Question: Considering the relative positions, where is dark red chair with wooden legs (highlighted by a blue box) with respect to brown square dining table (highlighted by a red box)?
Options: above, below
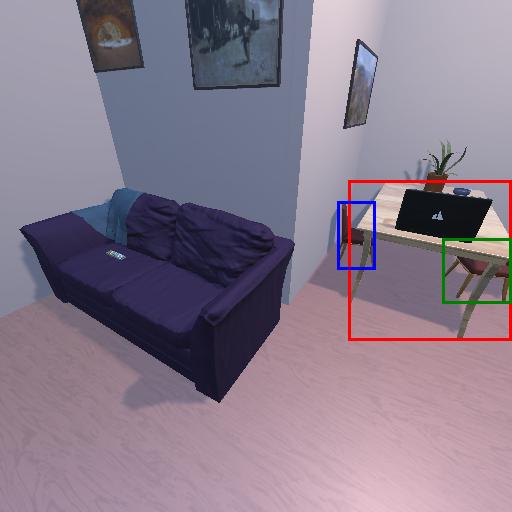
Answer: above